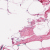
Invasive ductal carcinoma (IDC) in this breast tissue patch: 0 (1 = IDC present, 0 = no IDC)